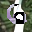
Label: 6